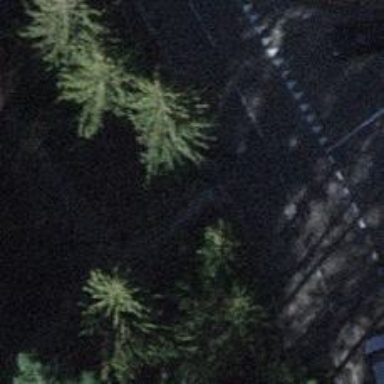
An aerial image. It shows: Bollard barrier.